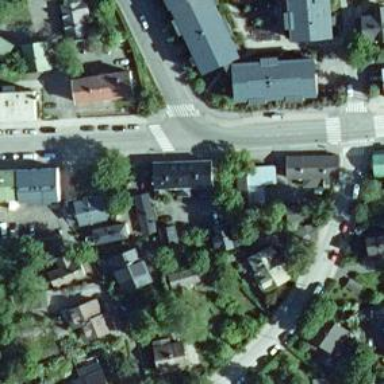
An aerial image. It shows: Marked crossing on the road.